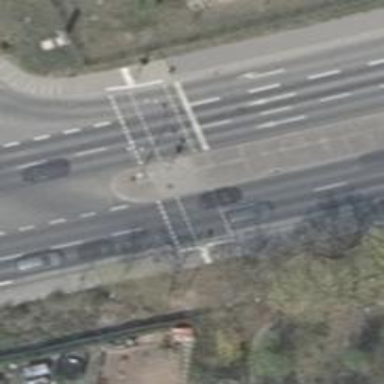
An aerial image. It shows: Road crossing with traffic signals and central island.